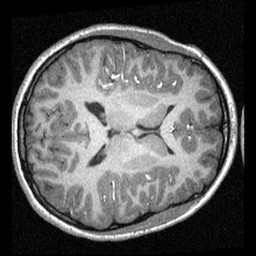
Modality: T1w
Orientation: axial